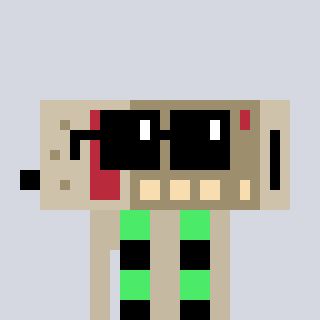
a pixel art character with square black sunglasses, a cordless phone-shaped head and a bege-colored body on a cool background